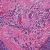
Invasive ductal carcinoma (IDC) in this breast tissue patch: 0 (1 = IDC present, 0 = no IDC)